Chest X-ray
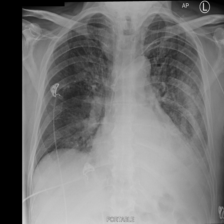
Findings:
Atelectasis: negative
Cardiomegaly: negative
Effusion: negative
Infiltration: positive
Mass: negative
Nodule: negative
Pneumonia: negative
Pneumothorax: negative
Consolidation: positive
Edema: negative
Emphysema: negative
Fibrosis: negative
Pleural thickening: negative
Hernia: negative